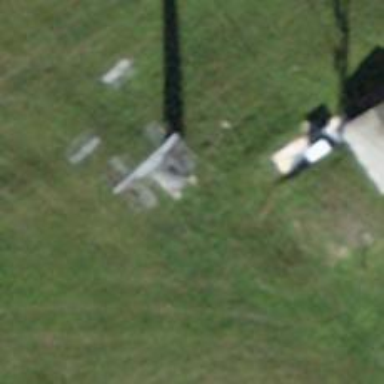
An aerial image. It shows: Pylon for aerialway.